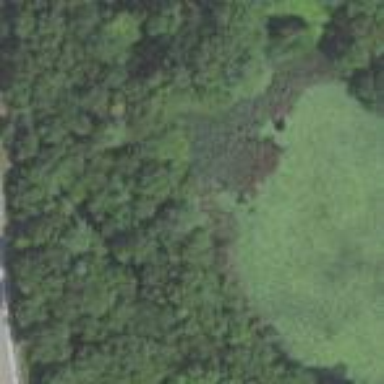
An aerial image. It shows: Beautiful wet meadow natural wetland.